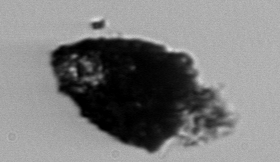
Label: Stenosemella_pacifica